Question: Not sure if there is any name for this algorithm I'm currently developing - "growing neighbourhood algorithm" sounds like an appropriate name. So what is my problem about?
I would like to draw a stroke around an alpha transparent image to outline it. The size of the stroke should be user-definable.
I have an array which is filled by zeros and ones, consider each item of the array as a cell like in Game of Life. An item with 0 is empty (transparent pixel), an item with 1 is a first generation cell (non transparent pixel), the number of generations is defined by the size of the surrounding stroke.
This example depicts an rectangle surrounded by alpha values:
'''
0 0 0 0 0 0 0 0 0 0
0 0 0 0 0 0 0 0 0 0
0 0 0 0 0 0 0 0 0 0
0 0 0 1 1 1 1 0 0 0
0 0 0 1 1 1 1 0 0 0
0 0 0 1 1 1 1 0 0 0
0 0 0 1 1 1 1 0 0 0
0 0 0 0 0 0 0 0 0 0
0 0 0 0 0 0 0 0 0 0
0 0 0 0 0 0 0 0 0 0
'''
Then I would like to let the ones grow a new generation by surrounding every 0-generation Moore neighbour. It's the second generation (stroke with 1px) - thus the array looks after growing as follows:
'''
0 0 0 0 0 0 0 0 0 0
0 0 0 0 0 0 0 0 0 0
0 0 2 2 2 2 2 2 0 0
0 0 2 1 1 1 1 2 0 0
0 0 2 1 1 1 1 2 0 0
0 0 2 1 1 1 1 2 0 0
0 0 2 1 1 1 1 2 0 0
0 0 2 2 2 2 2 2 0 0
0 0 0 0 0 0 0 0 0 0
0 0 0 0 0 0 0 0 0 0
'''
3rd and 4th generation (stroke with 3px):
'''
4 4 4 4 4 4 4 4 4 4
4 3 3 3 3 3 3 3 3 4
4 3 2 2 2 2 2 2 3 4
4 3 2 1 1 1 1 2 3 4
4 3 2 1 1 1 1 2 3 4
4 3 2 1 1 1 1 2 3 4
4 3 2 1 1 1 1 2 3 4
4 3 2 2 2 2 2 2 3 4
4 3 3 3 3 3 3 3 3 4
4 4 4 4 4 4 4 4 4 4
'''
So far so good. I'm achieving this simple task by the following code snippet:
'''
for (int gen = 1; gen <= 4; gen++)
{
for (int x = 1; x < arrayWidth - 1; x++)
{
for (int y = 1; y < arrayHeight - 1; y++)
{
// See if this cell is in the current generation.
if (_generation[x + arrayWidth * y] == gen)
{
// Generate next generation.
for (int i = x - 1; i <= x + 1; i++)
{
for (int j = y - 1; j <= y + 1; j++)
{
if (_generation[i + arrayWidth * j] == 0 || _generation[i + arrayWidth * j] > gen)
{
_generation[i + arrayWidth * j] = gen + 1;
}
}
}
}
}
}
}
'''
This approach works perfectly for simple shapes like a rectangle for example. But how can I do this for an ellipse? As soon as we have kind of a stair pattern in the cells, I'm getting messy results:
'''
0 0 0 0 0 0 0 0 0 0 0 0 0 0
0 0 0 0 0 0 0 0 0 0 0 0 0 0
0 0 0 0 0 1 1 1 1 0 0 0 0 0
0 0 0 0 1 1 1 1 1 1 0 0 0 0
0 0 0 1 1 1 1 1 1 1 1 0 0 0
0 0 1 1 1 1 1 1 1 1 1 1 0 0
0 0 1 1 1 1 1 1 1 1 1 1 0 0
0 0 1 1 1 1 1 1 1 1 1 1 0 0
0 0 1 1 1 1 1 1 1 1 1 1 0 0
0 0 1 1 1 1 1 1 1 1 1 1 0 0
0 0 0 1 1 1 1 1 1 1 1 0 0 0
0 0 0 0 1 1 1 1 1 1 0 0 0 0
0 0 0 0 0 1 1 1 1 0 0 0 0 0
0 0 0 0 0 0 0 0 0 0 0 0 0 0
0 0 0 0 0 0 0 0 0 0 0 0 0 0
0 0 0 0 0 0 0 0 0 0 0 0 0 0
0 0 0 0 2 2 2 2 2 2 0 0 0 0
0 0 0 2 2 1 1 1 1 2 2 0 0 0
0 0 2 2 1 1 1 1 1 1 2 2 0 0
0 2 2 1 1 1 1 1 1 1 1 2 2 0
0 2 1 1 1 1 1 1 1 1 1 1 2 0
0 2 1 1 1 1 1 1 1 1 1 1 2 0
0 2 1 1 1 1 1 1 1 1 1 1 2 0
0 2 1 1 1 1 1 1 1 1 1 1 2 0
0 2 1 1 1 1 1 1 1 1 1 1 2 0
0 2 2 1 1 1 1 1 1 1 1 2 0 0
0 0 2 2 1 1 1 1 1 1 2 2 0 0
0 0 0 2 2 1 1 1 1 2 2 0 0 0
0 0 0 0 2 2 2 2 2 2 0 0 0 0
0 0 0 0 0 0 0 0 0 0 0 0 0 0
0 0 0 3 3 3 3 3 3 3 3 0 0 0
0 0 3 3 2 2 2 2 2 2 3 3 0 0
0 3 3 2 2 1 1 1 1 2 2 3 3 0
3 3 2 2 1 1 1 1 1 1 2 2 3 3
3 2 2 1 1 1 1 1 1 1 1 2 2 3
3 2 1 1 1 1 1 1 1 1 1 1 2 3
3 2 1 1 1 1 1 1 1 1 1 1 2 3
3 2 1 1 1 1 1 1 1 1 1 1 2 3
3 2 1 1 1 1 1 1 1 1 1 1 2 3
3 2 1 1 1 1 1 1 1 1 1 1 2 3
3 2 2 1 1 1 1 1 1 1 1 2 2 3
3 3 2 2 1 1 1 1 1 1 2 2 3 3
0 3 3 2 2 1 1 1 1 2 2 3 3 0
0 0 3 3 2 2 2 2 2 2 3 3 0 0
0 0 0 3 3 3 3 3 3 3 3 0 0 0
'''
When applying this algorithm to an ellipse, the outline looks kinda weird because of this problem (left: algorithm result, right: requested result):

The problem here is that I do not want have those 2 2 and 3 3 duplicate blocks which occur every time I have this "stair" pattern:
'''
1 0 0 0 0 0 0 1
0 1 0 0 0 0 1 0
0 0 1 0 0 1 0 0
0 0 0 1 1 0 0 0
'''
I want the above 2nd and 3rd generation calculations look like this:
'''
0 0 0 0 0 0 0 0 0 0 0 0 0 0
0 0 0 0 0 2 2 2 2 0 0 0 0 0
0 0 0 0 2 1 1 1 1 2 0 0 0 0
0 0 0 2 1 1 1 1 1 1 2 0 0 0
0 0 2 1 1 1 1 1 1 1 1 2 0 0
0 2 1 1 1 1 1 1 1 1 1 1 2 0
0 2 1 1 1 1 1 1 1 1 1 1 2 0
0 2 1 1 1 1 1 1 1 1 1 1 2 0
0 2 1 1 1 1 1 1 1 1 1 1 2 0
0 2 1 1 1 1 1 1 1 1 1 1 2 0
0 0 2 1 1 1 1 1 1 1 1 2 0 0
0 0 0 2 1 1 1 1 1 1 2 0 0 0
0 0 0 0 2 1 1 1 1 2 0 0 0 0
0 0 0 0 0 2 2 2 2 0 0 0 0 0
0 0 0 0 0 0 0 0 0 0 0 0 0 0
0 0 0 0 0 3 3 3 3 0 0 0 0 0
0 0 0 0 3 2 2 2 2 2 3 0 0 0
0 0 0 3 2 1 1 1 1 2 3 0 0 0
0 0 3 2 1 1 1 1 1 1 2 3 0 0
0 3 2 1 1 1 1 1 1 1 1 2 3 0
3 2 1 1 1 1 1 1 1 1 1 1 2 3
3 2 1 1 1 1 1 1 1 1 1 1 2 3
3 2 1 1 1 1 1 1 1 1 1 1 2 3
3 2 1 1 1 1 1 1 1 1 1 1 2 3
3 2 1 1 1 1 1 1 1 1 1 1 2 3
0 3 2 1 1 1 1 1 1 1 1 2 3 0
0 0 3 2 1 1 1 1 1 1 2 3 0 0
0 0 0 3 2 1 1 1 1 2 3 0 0 0
0 0 0 3 2 2 2 2 2 2 3 0 0 0
0 0 0 0 3 3 3 3 3 3 0 0 0 0
'''
I've tried numerous methods to filter out those duplicate cell blocks, but I can't find an easy and generic solution for solving the problem.
Any ideas how to get stroke/outline like I get from Photoshop or Paint.NET?
Thanks!
Cheers
P
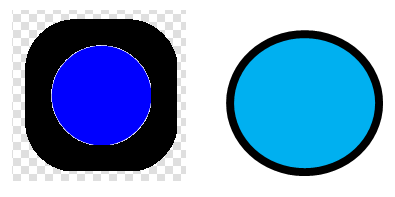
Answer: The proper name is 'dilation', check out morphological operations. You should try dilation with circle element, this will give you the requested result.
Here is a Matlab code that shows how it is done:
'''
im = imcircle(70);
im = padarray(im,[20,20]);
figure;imshow(im);
im2 = imdilate(im,strel('disk',8));
figure;imshow(im2);
'''